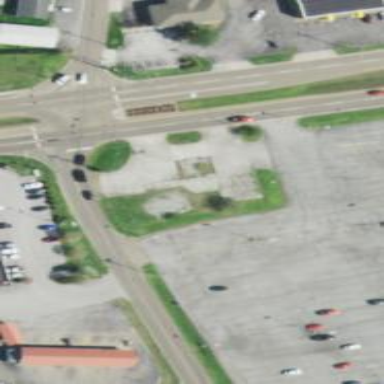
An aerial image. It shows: Brownfield site.